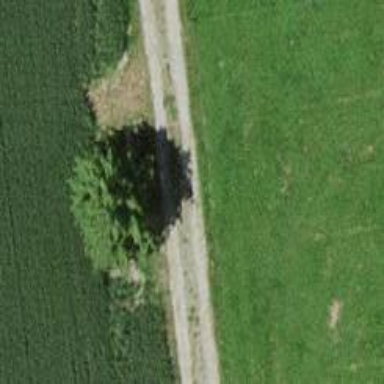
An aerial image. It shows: Brown bench.